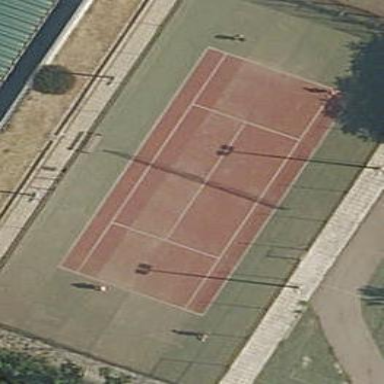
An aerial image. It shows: Tennis court in leisure pitch.